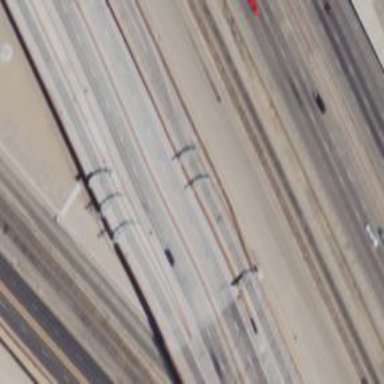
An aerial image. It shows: Toll gantry on the road.